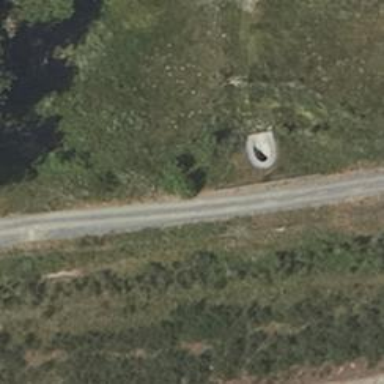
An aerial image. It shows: Culvert tunnel.